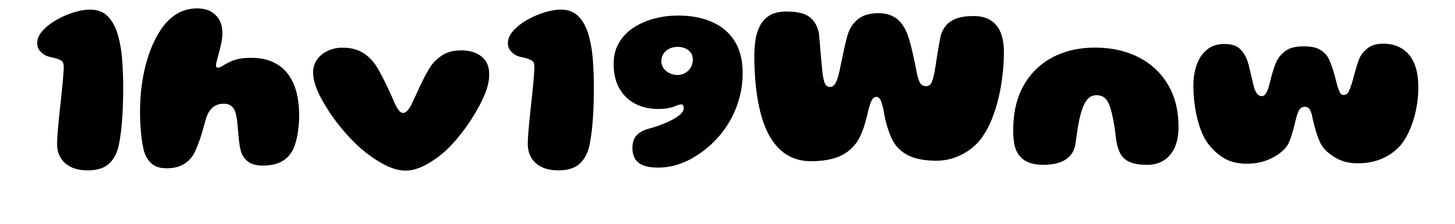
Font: Gluten_ExtraBold